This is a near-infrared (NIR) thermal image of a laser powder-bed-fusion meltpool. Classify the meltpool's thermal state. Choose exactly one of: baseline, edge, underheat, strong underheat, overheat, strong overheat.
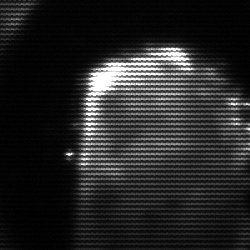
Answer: baseline